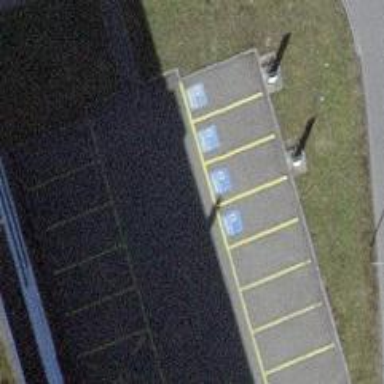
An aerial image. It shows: Charging station.